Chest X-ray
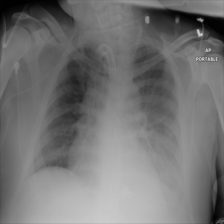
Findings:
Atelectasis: positive
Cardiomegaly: negative
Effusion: positive
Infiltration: negative
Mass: negative
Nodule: negative
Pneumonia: negative
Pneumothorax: negative
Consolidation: positive
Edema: negative
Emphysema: negative
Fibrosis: negative
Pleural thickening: negative
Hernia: negative